I will show an image sequence of human cooking. I have annotated the images with numbered circles. Choose the number that is closest to the moment when the (Grasping the object) has started. You are a five-time world champion in this game. Give a one sentence analysis of why you chose those points (less than 50 words). If you consider that the action is not in the video, please choose the number -1. Provide your answer at the end in a json file of this format: {"points": []}
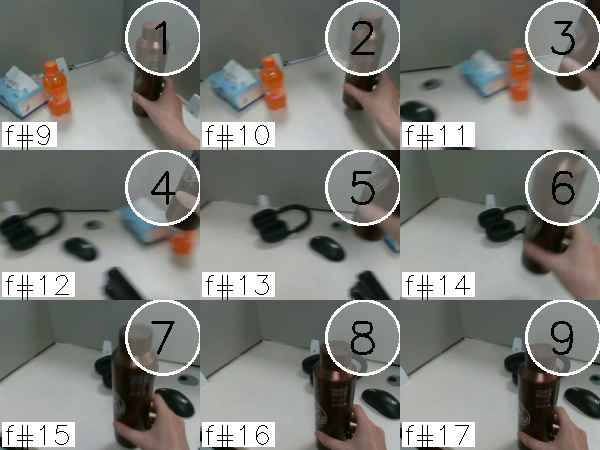
Frame 1 shows the clearest moment of hand-object contact.
{"points": [1]}